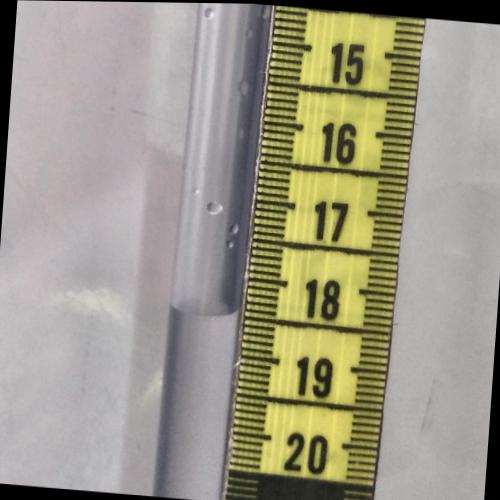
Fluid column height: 18.5 cm